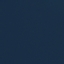
Label: SeaLake